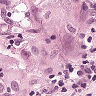
Metastatic tissue present: yes